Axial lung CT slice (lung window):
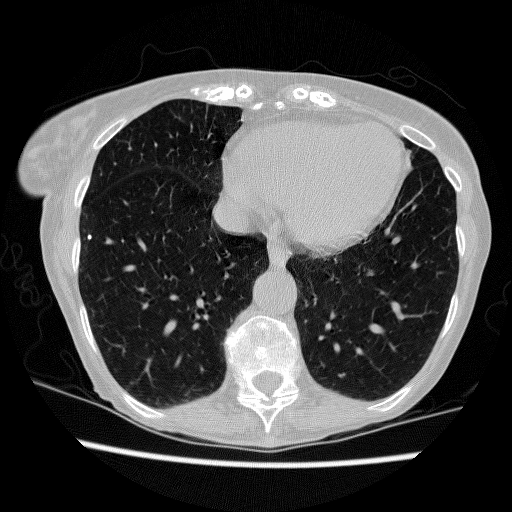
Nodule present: no